Interaction volume radius: 10 \u00c5
Interaction volume height: 10 \u00c5
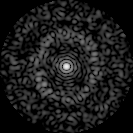
Disorder parameter: 0.8618